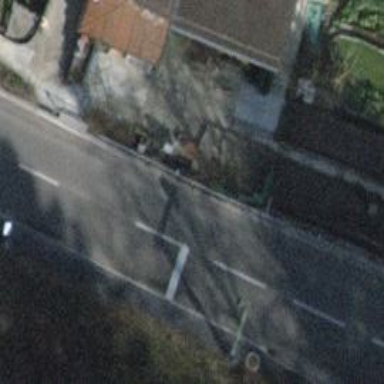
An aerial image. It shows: Road with traffic signals.